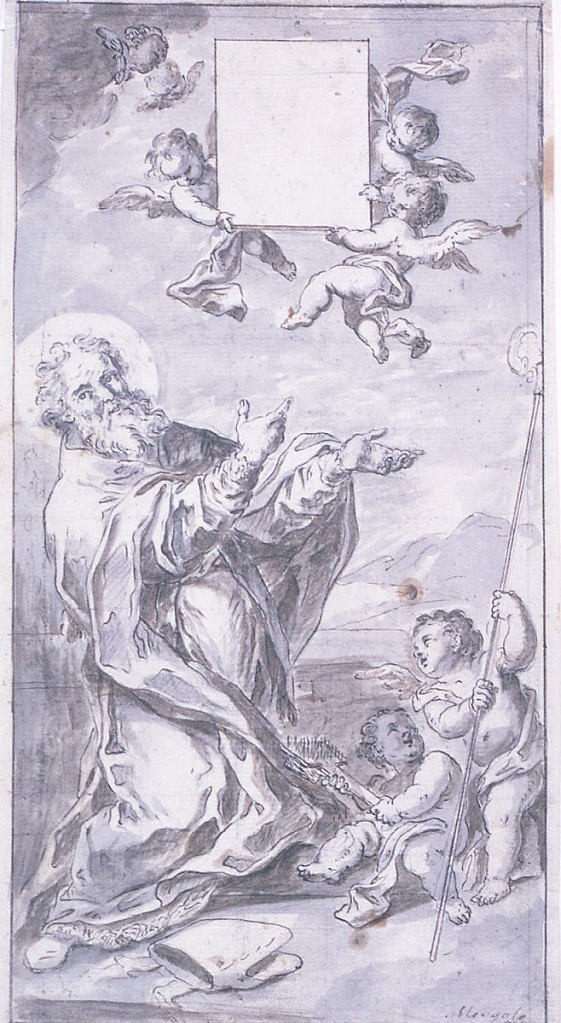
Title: Image of St. Blaise
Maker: Francesco Saverio Mergolo, Italian, 1746–1786
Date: ca. 1775
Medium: Brush and gray watercolor, pen and black ink, graphite on paper
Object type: Drawing
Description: St. Blaise kneeling and pointing at angels holding a tablet.  Near him on the ground two angels, one standing with the croizer, one sitting.  The mitre on the ground.